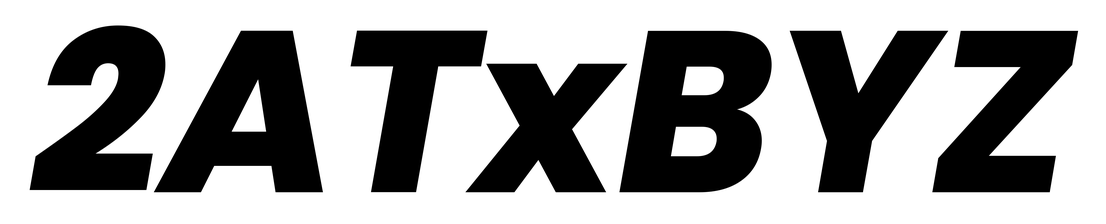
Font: Poppins-ExtraBoldItalic